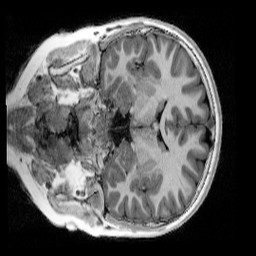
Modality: UNIT1_denoised
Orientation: coronal
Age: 9
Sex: male
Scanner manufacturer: siemens
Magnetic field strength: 3 T
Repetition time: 4 s
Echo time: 0.00303 s